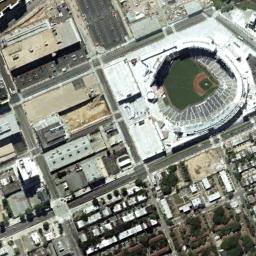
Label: stadium